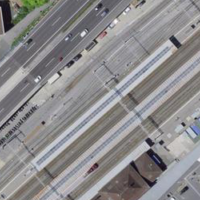
EUNIS habitat code: 57
Species observed at this site:
Chroicocephalus ridibundus
Corvus corone
Larus michahellis
Salvia pratensis
Pica pica
Columba livia
Passer domesticus
Clematis vitalba
Buteo buteo
Falco tinnunculus
Lactuca perennis
Mercurialis annua